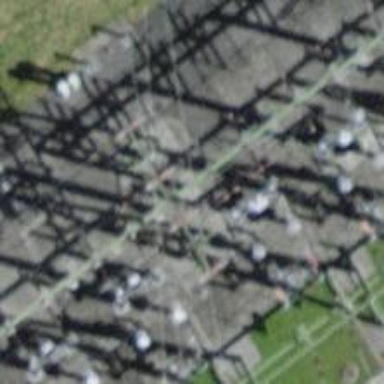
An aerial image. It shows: Power line carrying busbar.